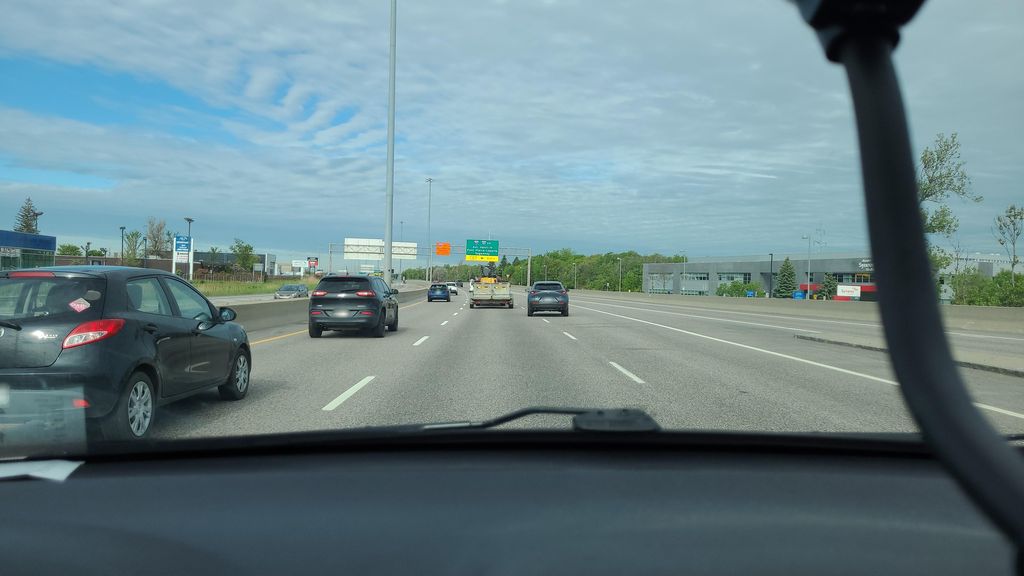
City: quebec_city